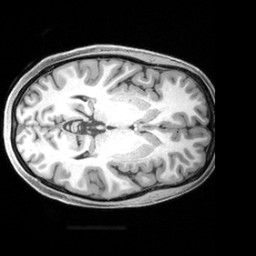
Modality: T1w
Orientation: axial